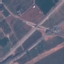
Land use / land cover: Highway